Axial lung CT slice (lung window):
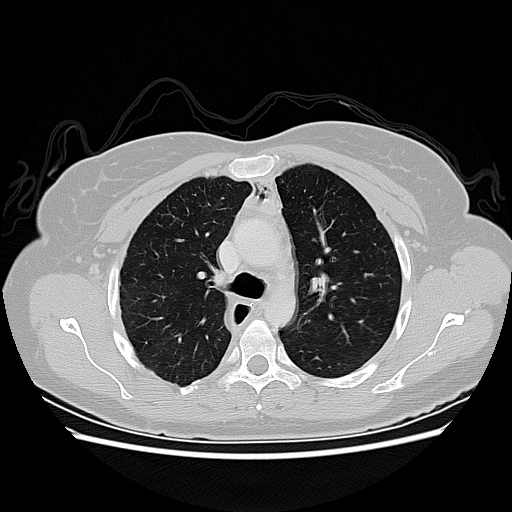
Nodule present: no